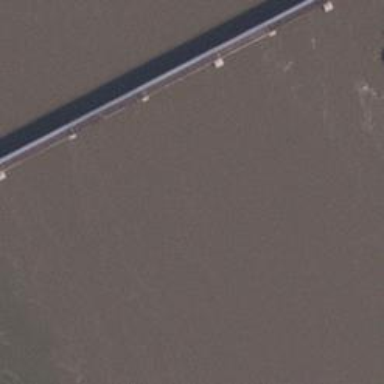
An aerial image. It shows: Pier supporting bridge.